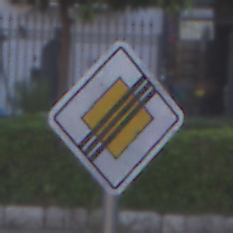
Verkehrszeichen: EndeVorfahrtsstrasse
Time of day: SunriseSunset
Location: Outdoor (Urban)
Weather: PartlyCloudy
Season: NotSpecified
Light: Natural